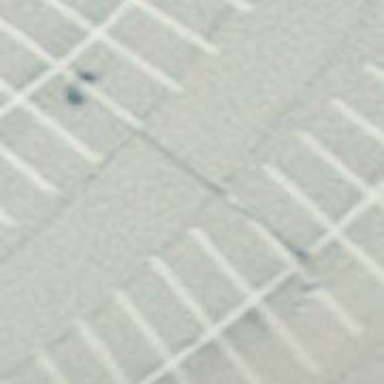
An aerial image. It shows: Parking aisle designated as service road.